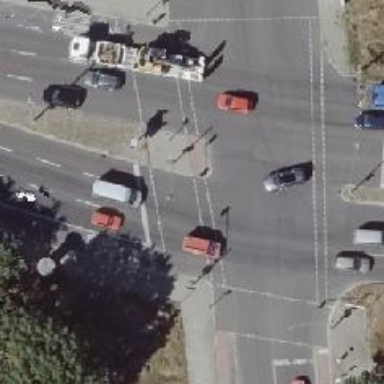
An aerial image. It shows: Crossing with traffic signals.